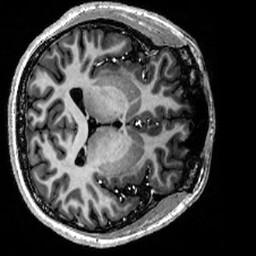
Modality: T1w
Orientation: axial
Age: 20
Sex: female
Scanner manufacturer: siemens
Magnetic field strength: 6.98 T
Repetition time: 6 s
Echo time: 0.00299 s